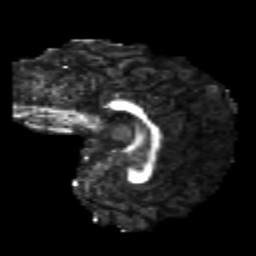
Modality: FA
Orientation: sagittal
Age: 23
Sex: male
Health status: healthy
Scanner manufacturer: philips
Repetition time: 7.475 s
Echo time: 0.08753 s